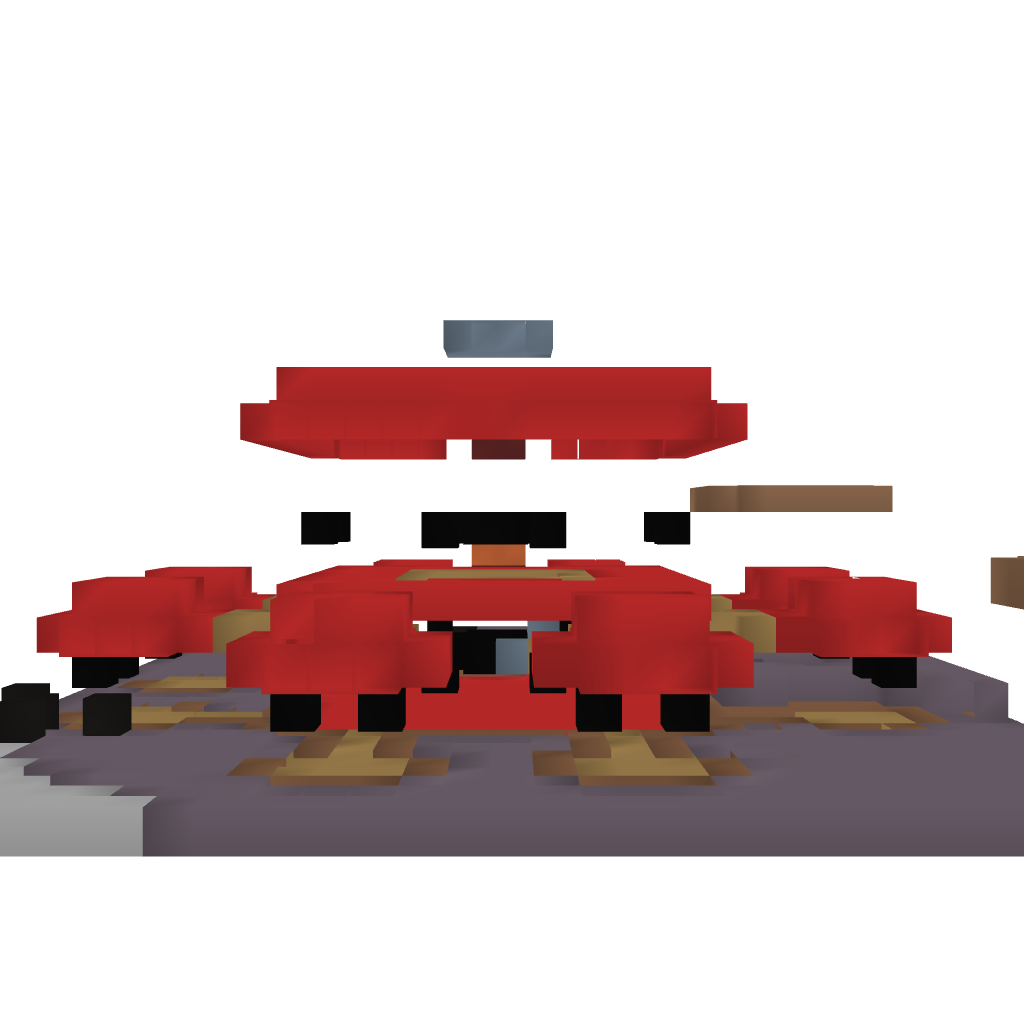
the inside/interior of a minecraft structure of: Mushroom house 2